Question:
1+(2+1/2!)+(3+1/3!)......+(20+1/20!)
-only use for or while
'''
sum=0.0
sub_sum=0.0
i=2
j=20
while(i<=20){
print(i)
sub_sum=1.0
j=1.0
while(j<=i){
print("j")
print(j)
print("sub_sum")
print(sub_sum)
sub_sum=j+sub_sum*(1/j)
j=j+1
}
sub=sum+sub_sum
i=i+1
}
print(sum)
'''
but I've tried it over and over again using while, but it keeps getting the wrong price.
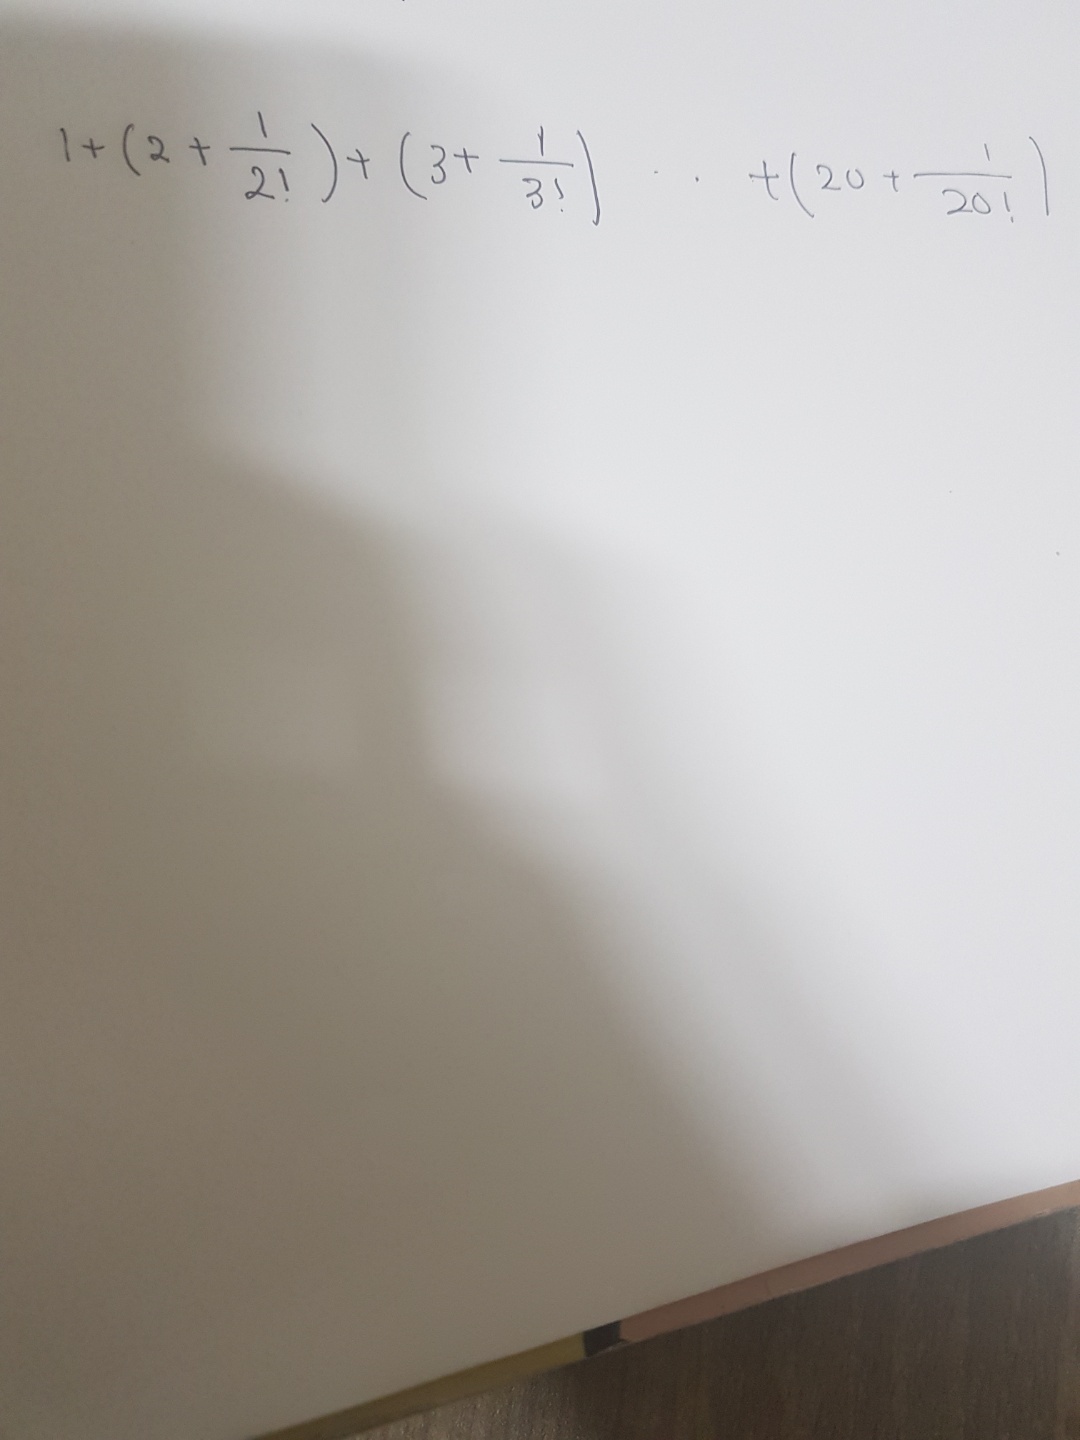
Answer: With 'n=20'
'''
sapply(1:n, function(x) x+1/factorial(x)) %>% sum - 1
'''
or
'''
sapply(1:n, function(x) x+1/prod(1:x)) %>% sum - 1
'''
With 'res = -1'
(1) for-loop :
'''
tmp = 1
for (i in 1:n) {
tmp = tmp * i
res = res + i + 1/tmp
}
res
'''
(2) while loop :
'''
tmp = 1
i = 1
while (i <= n) {
tmp = tmp * i
res = res + i + 1/tmp
i = i + 1
}
res
'''